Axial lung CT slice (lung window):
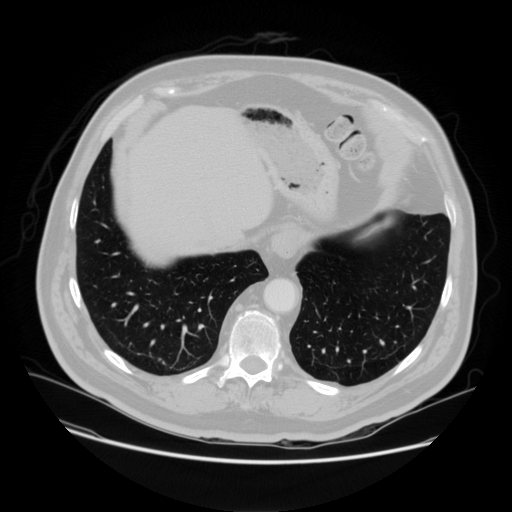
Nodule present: no